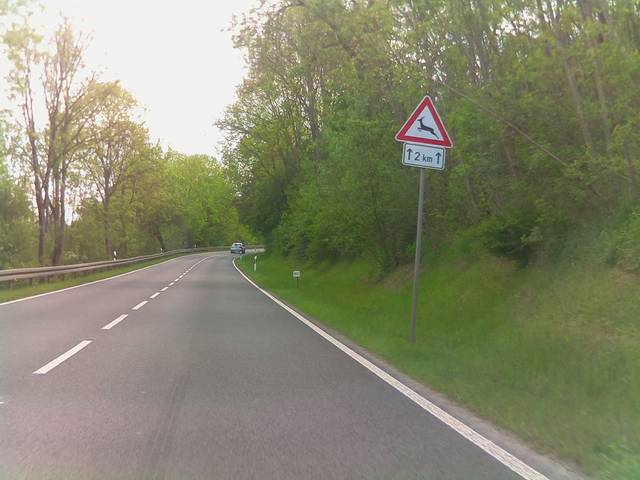
Region: Germany
Coordinates: 50.522, 10.435